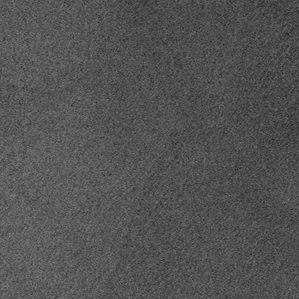
Label: frost